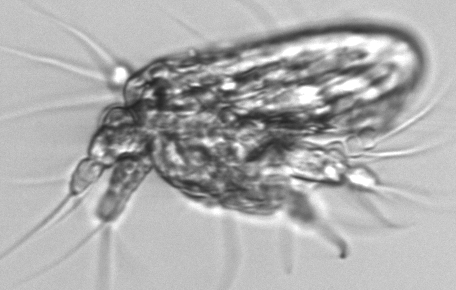
Label: Copepod_nauplii